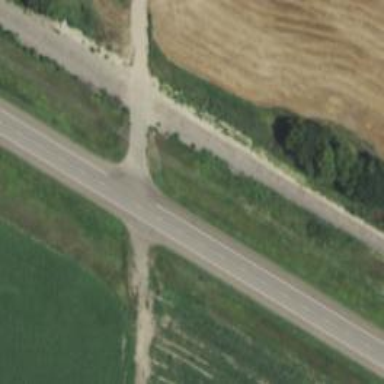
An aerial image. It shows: Unclassified road.